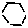
Label: hexagon